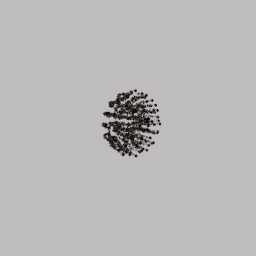
Label: nature